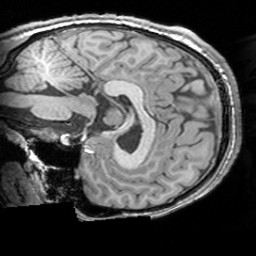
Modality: T1w
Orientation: sagittal
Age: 21
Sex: male
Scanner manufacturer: siemens
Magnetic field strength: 3 T
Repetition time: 1.63 s
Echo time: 0.00311 s